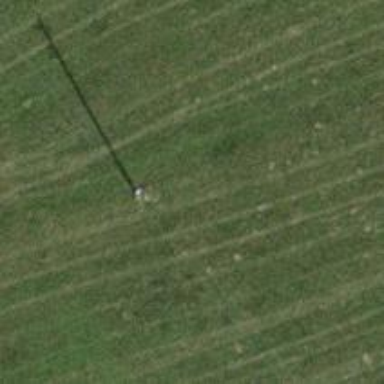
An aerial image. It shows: Power pole.